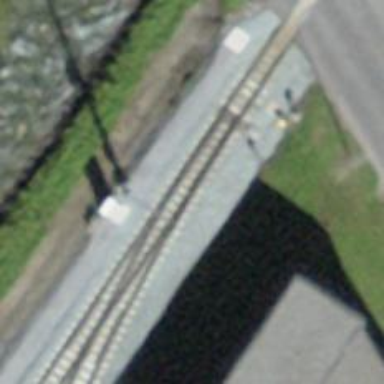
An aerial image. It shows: Railway switch.